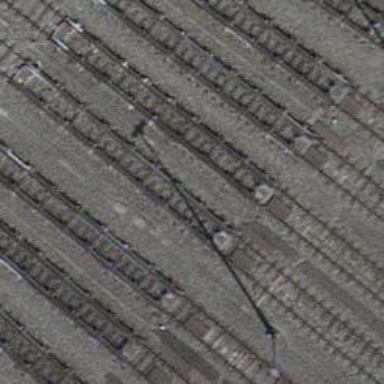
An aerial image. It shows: Single-track railway yard with beam retarder.